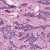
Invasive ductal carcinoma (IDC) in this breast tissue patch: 1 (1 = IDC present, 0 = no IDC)